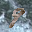
Label: 9